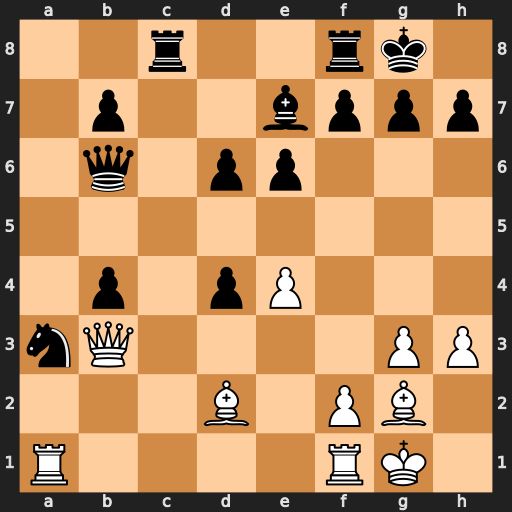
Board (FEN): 2r2rk1/1p2bppp/1q1pp3/8/1p1pP3/nQ4PP/3B1PB1/R4RK1
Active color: w
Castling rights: -
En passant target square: -
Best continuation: Rxa3 Rc3 Bxc3